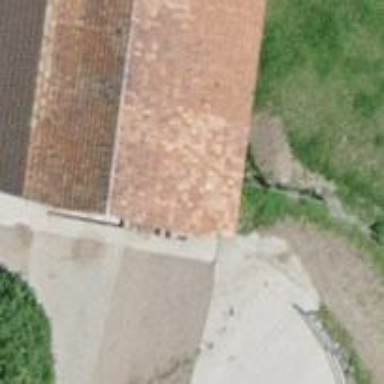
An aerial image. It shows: Shed.